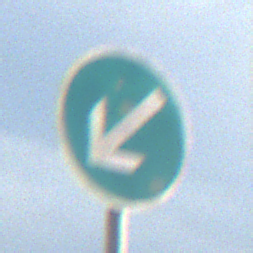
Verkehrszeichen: VorgeschriebeneVorbeifahrtLinks
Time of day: SunriseSunset
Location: Outdoor (Nature)
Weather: PartlyCloudy
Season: NotSpecified
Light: Natural